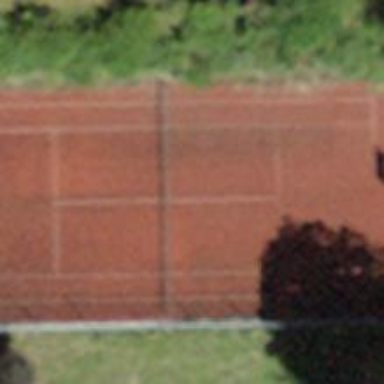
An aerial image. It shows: Tennis court in leisure pitch.